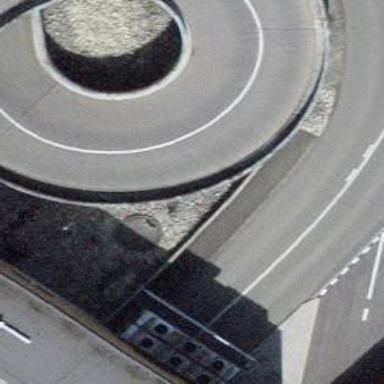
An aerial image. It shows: Parking aisle service road with ramp.